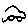
Label: car